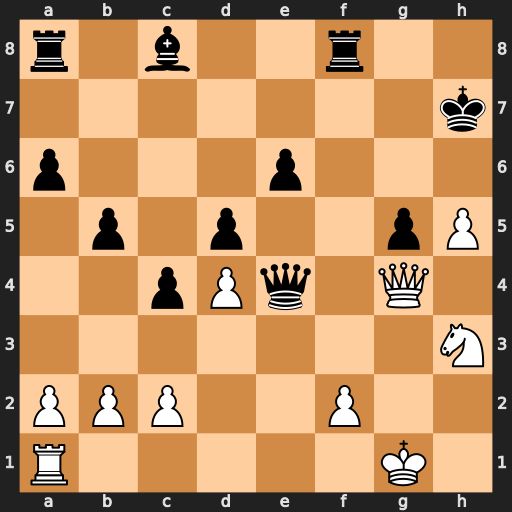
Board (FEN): r1b2r2/7k/p3p3/1p1p2pP/2pPq1Q1/7N/PPP2P2/R5K1
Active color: w
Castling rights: -
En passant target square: -
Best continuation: Nxg5+ Kh8 Nxe4